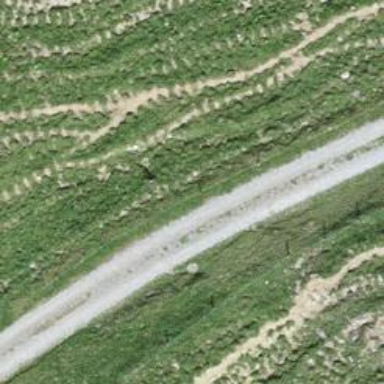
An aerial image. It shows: Well-maintained track road with grade 1 tracktype.